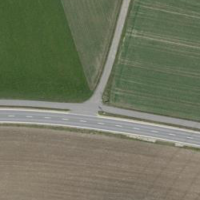
EUNIS habitat code: 52
Species observed at this site:
Cyperus esculentus